Question: I just took a look at wordpad. There is a ribbon button called "insert Paint drawing". When I click that button, mspaint opens up and prompts me to draw something.
After drawing something, I can click the "Update document" button. There is no save option (only "Save copy as").

Also, there is no exit button. Instead it show an "Exit and return to document" button.
Now my questions are:
If and how can I benefit from this functionality in my C# desktop application?
I thought about some IPC, but I couldn't figure out how it could work.
Anyone got an idea?
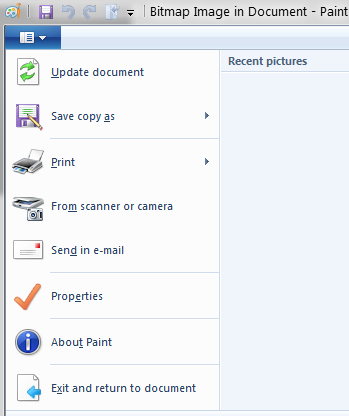
Answer: This is called OLE (object linking and embedding). You're embedding a Microsoft Paint document into a Wordpad document. This technology has been around since Windows 95.
The .NET Framework has no support for OLE whatsoever. If you really wanted to do this, you would be better off writing a C++ app and taking advantage of either the MFC or ATL libraries, which have explicit support for this. More information about targeting .NET is available in the answers to <URL>.